Question: In Visual Studio I would like to break on certain exception while in debug mode. This is configured through the "Debug >> Exceptions" dialog window (see image below). Can enabling and disabling these checkboxes be controlled through a macro? I would like to add a button to a toolbar to control the enable/disable of these with just one click.

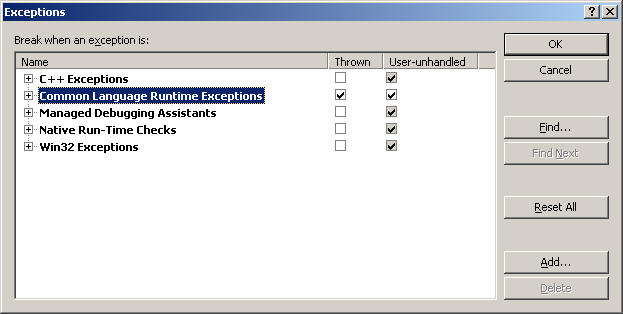
Answer: Yes, you can use a macro to toggle exceptions on or off by using the ExceptionSettings class. The problem seems to be that using the macro is really slow. The following links has code to get you started with this.
<URL>
<URL>